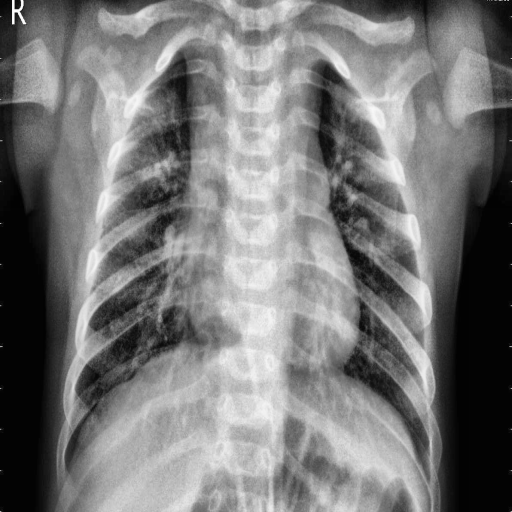
Finding: PNEUMONIA